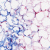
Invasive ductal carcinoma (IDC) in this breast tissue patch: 0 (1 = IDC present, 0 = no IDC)